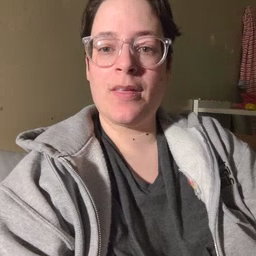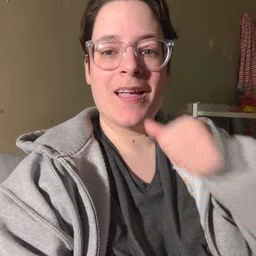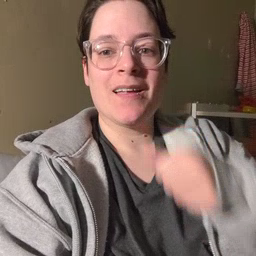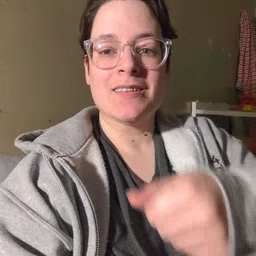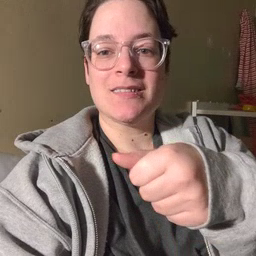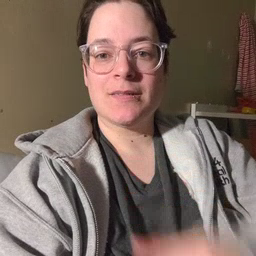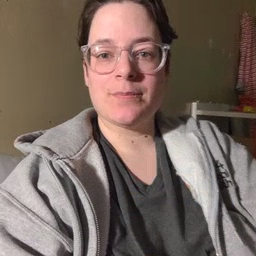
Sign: hide